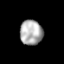
Tissue: lung
Cell type: Epithelial cells
Senescence score: 0.2361
Nuclear area (px): 556
Mean DAPI intensity: 173.133